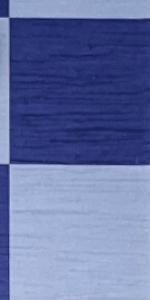
Label: Empty